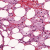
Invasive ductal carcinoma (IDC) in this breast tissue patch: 0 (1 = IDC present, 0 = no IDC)